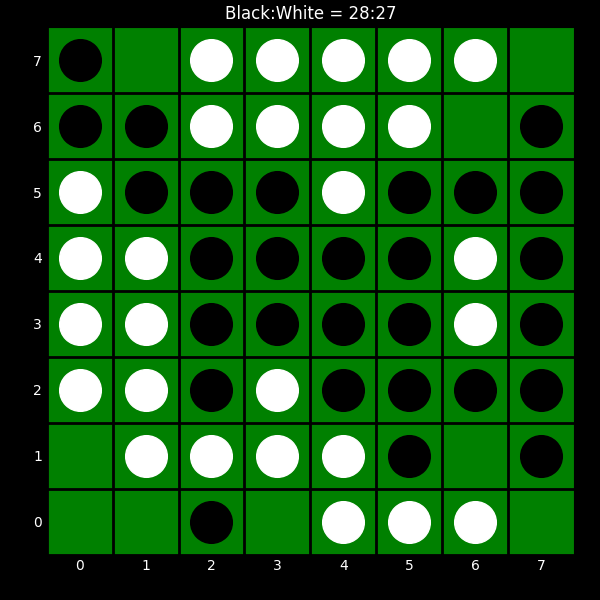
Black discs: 28
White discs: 27